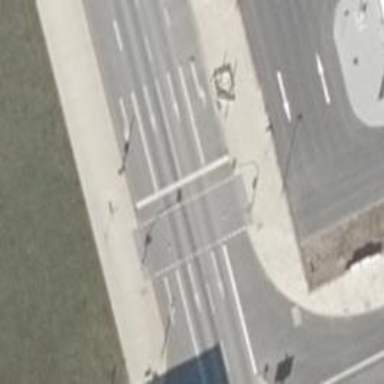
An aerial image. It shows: Road with traffic signals at crossing.